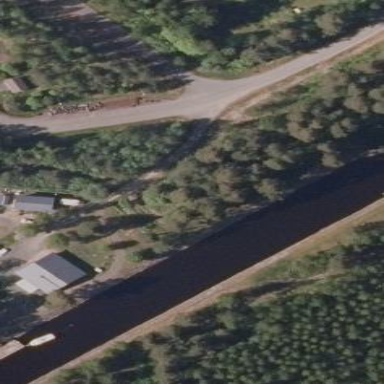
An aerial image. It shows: Scenic canal with flowing water.